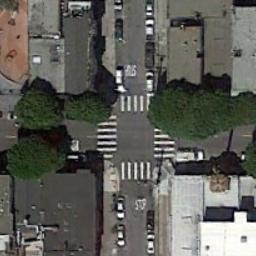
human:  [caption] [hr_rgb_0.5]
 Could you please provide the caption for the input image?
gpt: There is no zebra crossing at the intersection .

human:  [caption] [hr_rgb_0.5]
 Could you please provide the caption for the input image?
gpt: There are many trees near the intersection .

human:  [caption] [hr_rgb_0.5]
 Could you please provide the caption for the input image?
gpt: There are many moving and waiting vehicles on the road at the intersection, Many buildings and some trees around the intersection .

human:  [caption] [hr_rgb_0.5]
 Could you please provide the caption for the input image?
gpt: An intersection with normal traffic is between some dense buildings .

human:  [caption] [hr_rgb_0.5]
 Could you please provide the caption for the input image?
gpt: There are some green trees beside the intersection .